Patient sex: M
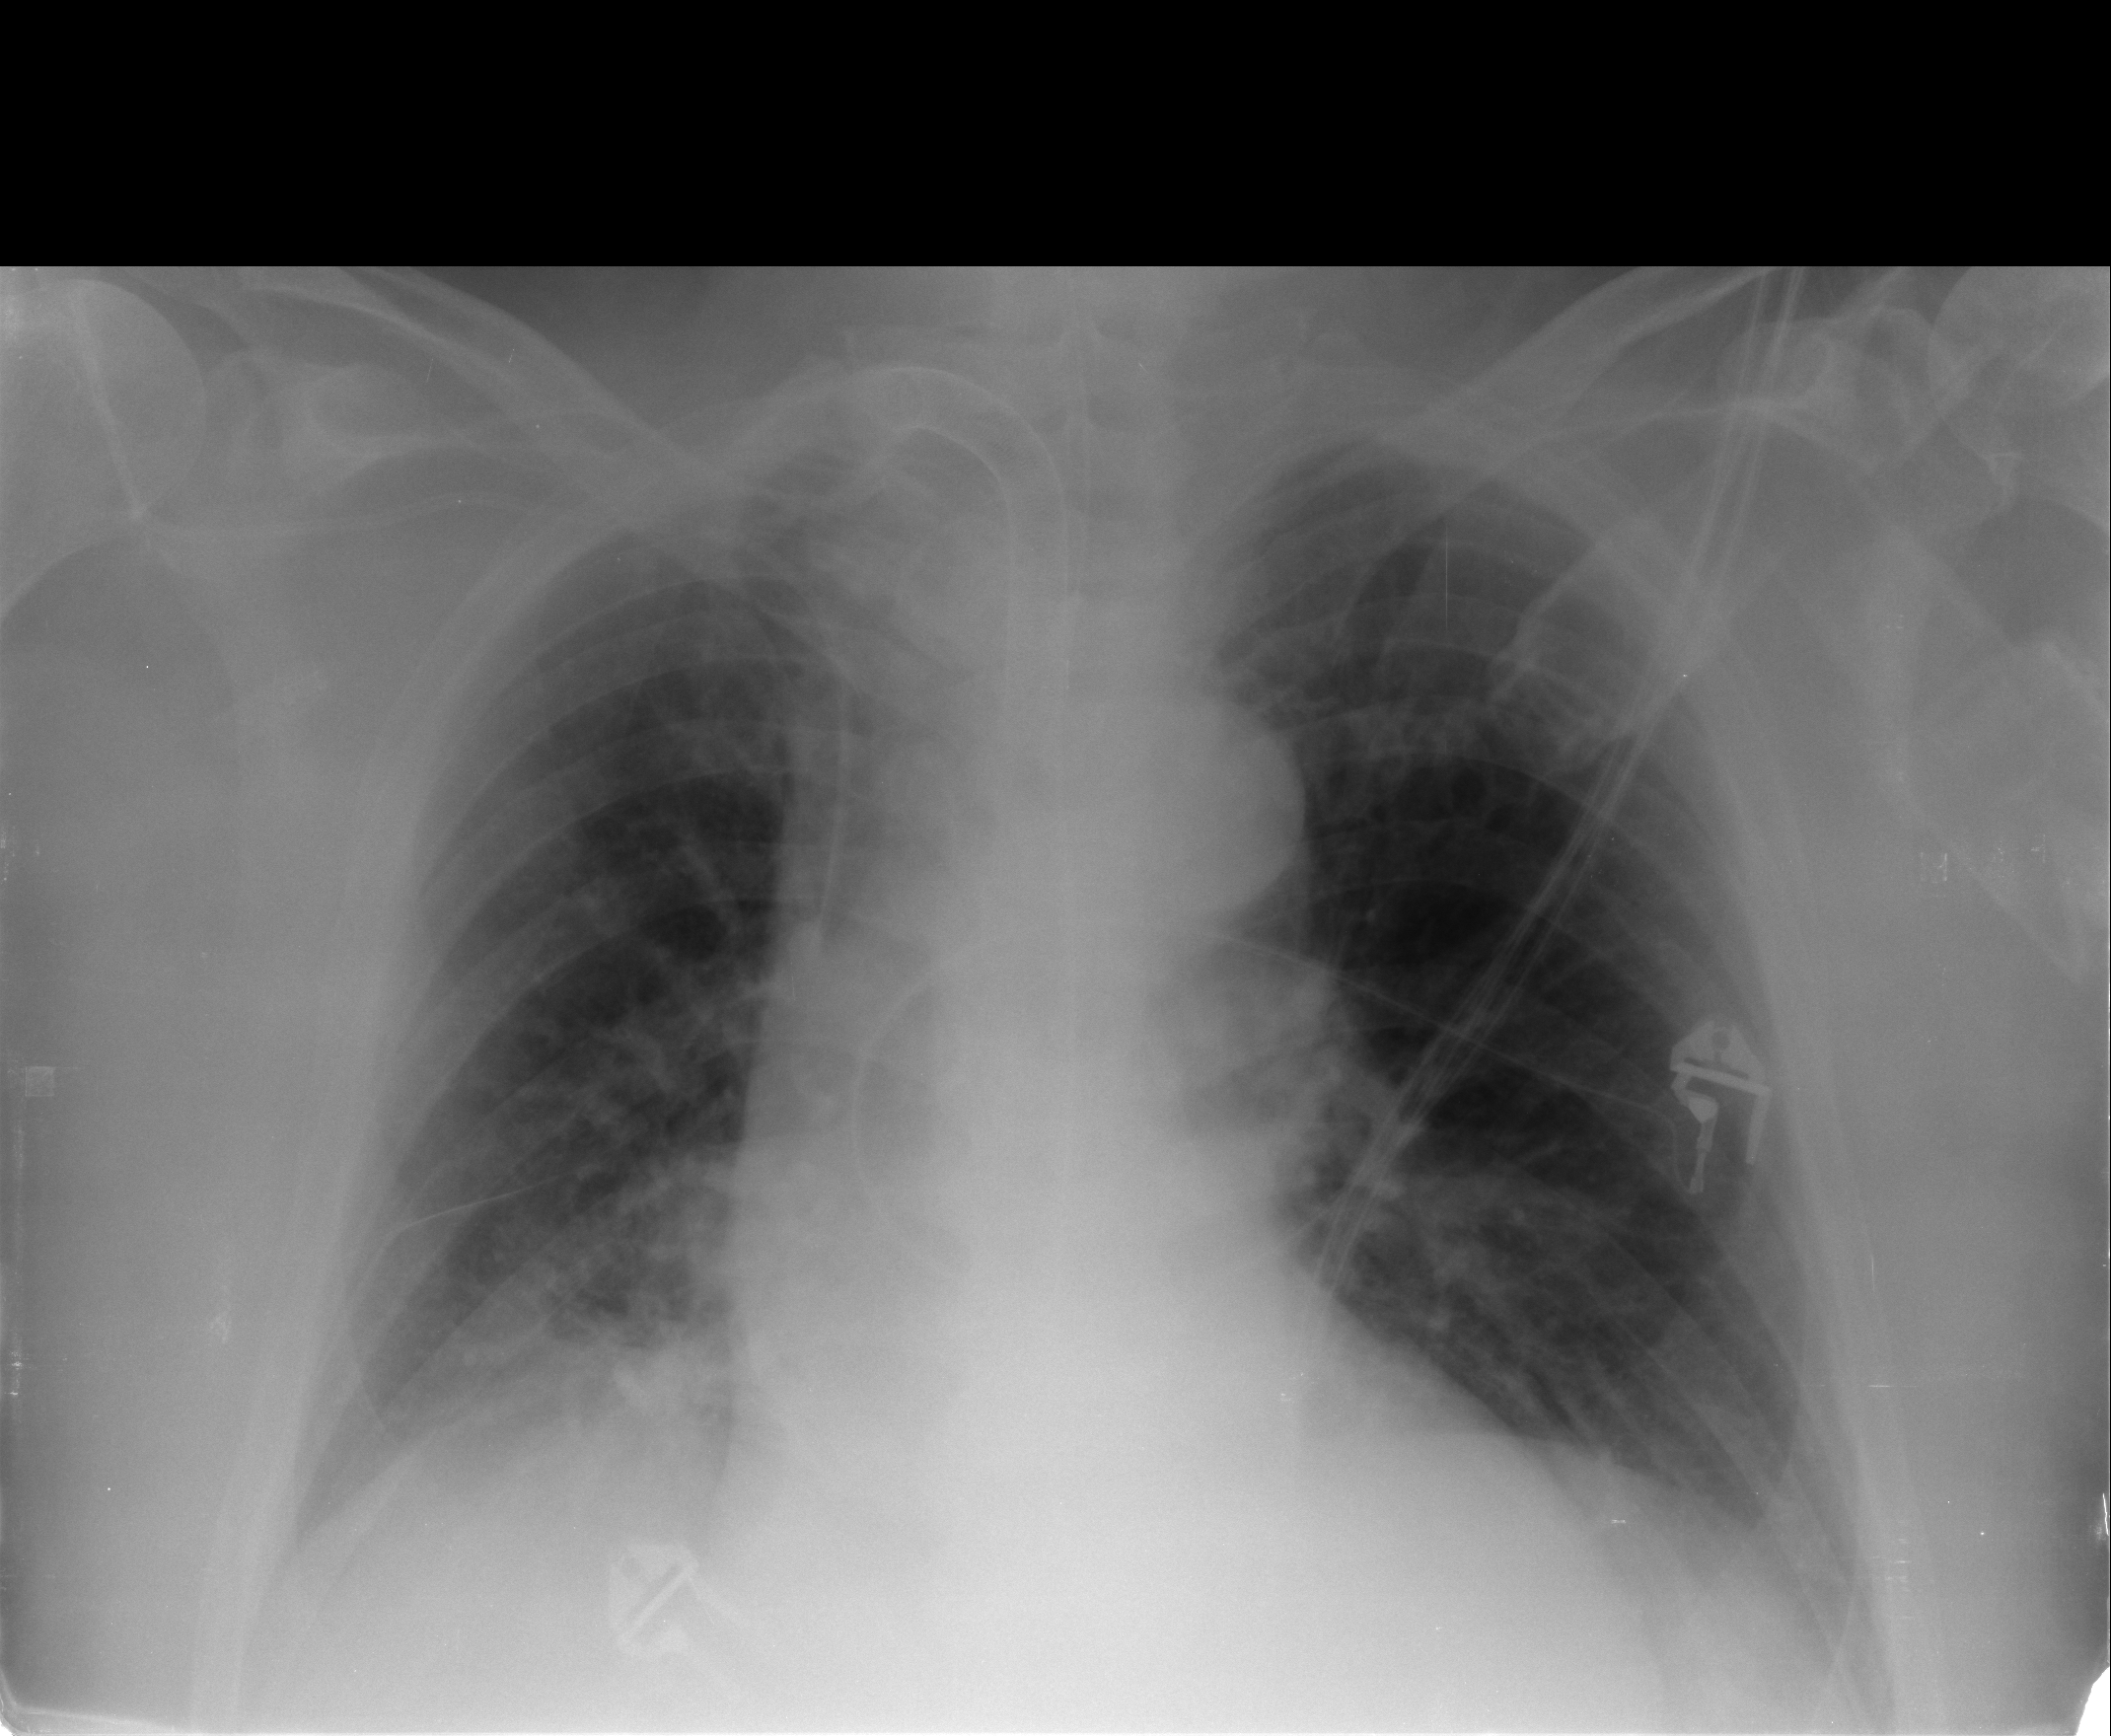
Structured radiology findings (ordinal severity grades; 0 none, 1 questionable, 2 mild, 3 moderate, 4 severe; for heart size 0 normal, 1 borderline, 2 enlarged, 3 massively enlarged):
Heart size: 2
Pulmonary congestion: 2
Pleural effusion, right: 2
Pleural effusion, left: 1
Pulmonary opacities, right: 2
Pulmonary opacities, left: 2
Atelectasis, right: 2
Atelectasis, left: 2